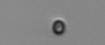
Label: nanoplankton_mix